Question: This is a very direct follow-up on <URL>.
Using , I'd like to be able to place a sort of "highlighting bar" over a range of data markers that I know will all be in a straight horizontal line.
This bar/rectangle should be slightly taller than the markers and contain them, something like this for the three markers below:

In order to be a sensible highlighting bar, it needs to have the following two traits:
- -
If it is helpful to know, these markers have no meaningful y values (they are plotted all at y=-1), only meaningful x values. Therefore, the height of the bar is meaningless in data coordinates; it merely needs to be always just tall enough to enclose the markers.
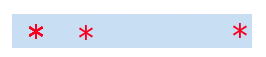
Answer: Great question! This was a good challenge and requires a combination of things to achieve.
Firstly, we need to invent a transform which will return the device coordinates of a pre-defined value plus an offset based on the given point. For instance, if we know we want the bar to be at x_pt, y_pt, then the transform should represent (in pseudo code):
'''
def transform(x, y):
return x_pt_in_device + x, y_pt_in_device + y
'''
Once we have done this, we could use this transform to draw a box of 20 pixels around a fixed data point. However, you only want to draw a box of fixed pixel height in the y direction, but in the x direction you would like standard data scaling.
Therefore, we need to create a blended transform which can transform the x and y coordinates independently. The whole code to do what you are asking:
'''
import matplotlib.pyplot as plt
import matplotlib.patches as mpatches
import matplotlib.path as mpath
import matplotlib.transforms as mtrans
import numpy as np
class FixedPointOffsetTransform(mtrans.Transform):
"""
Always returns the same transformed point plus
the given point in device coordinates as an offset.
"""
def __init__(self, trans, fixed_point):
mtrans.Transform.__init__(self)
self.input_dims = self.output_dims = 2
self.trans = trans
self.fixed_point = np.array(fixed_point).reshape(1, 2)
def transform(self, values):
fp = self.trans.transform(self.fixed_point)
values = np.array(values)
if values.ndim == 1:
return fp.flatten() + values
else:
return fp + values
plt.scatter([3.1, 3.2, 3.4, 5], [2, 2, 2, 6])
ax = plt.gca()
fixed_pt_trans = FixedPointOffsetTransform(ax.transData, (0, 2))
xdata_yfixed = mtrans.blended_transform_factory(ax.transData, fixed_pt_trans)
x = [3.075, 3.425] # x range of box (in data coords)
height = 20 # of box in device coords (pixels)
path = mpath.Path([[x[0], -height], [x[1], -height],
[x[1], height], [x[0], height],
[x[0], -height]])
patch = mpatches.PathPatch(path, transform=xdata_yfixed,
facecolor='red', edgecolor='black',
alpha=0.4, zorder=0)
ax.add_patch(patch)
plt.show()
'''